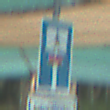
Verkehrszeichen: SackgasseFussgaengerDurchlaessig
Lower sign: HinweisGeaenderteVorfahrtVerkehrsfuehrungVerkehrsregelung3
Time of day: MorningAfternoon
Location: Roofed (Special)
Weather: PartlyCloudy
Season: NotSpecified
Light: Natural